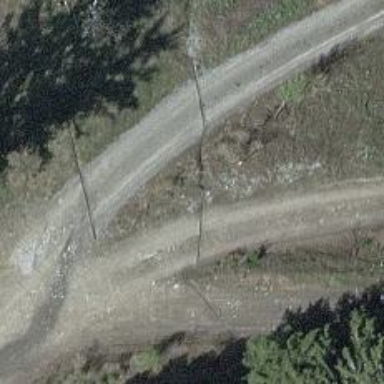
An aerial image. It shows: Compacted grade3 track.